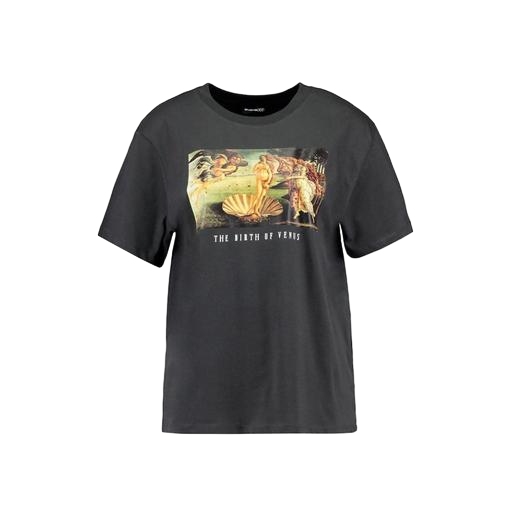
print t-shirt, printed t-shirt, graphic t-shirt, white background